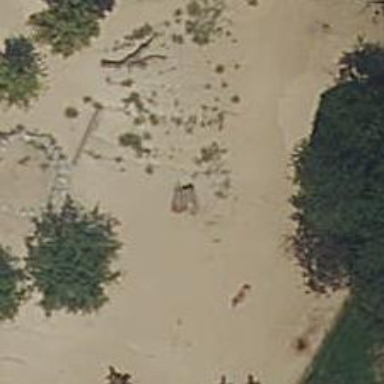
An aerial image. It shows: Natural area covered with sand.